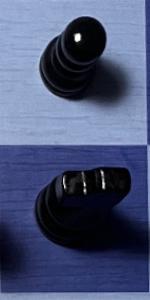
Label: Knight_Black